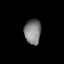
Tissue: lung
Cell type: Others
Senescence score: 0.1197
Nuclear area (px): 407
Mean DAPI intensity: 127.516